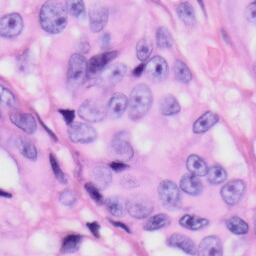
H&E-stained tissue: Skin